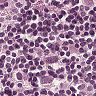
Metastatic tissue present: yes